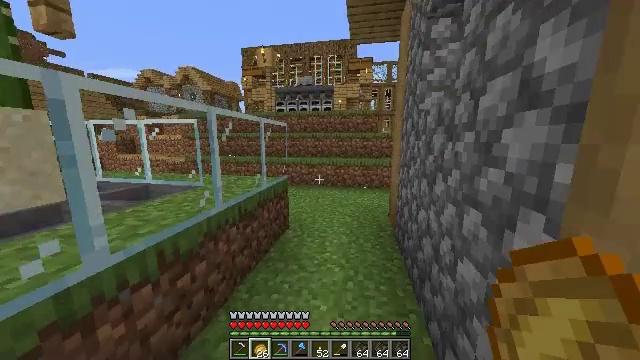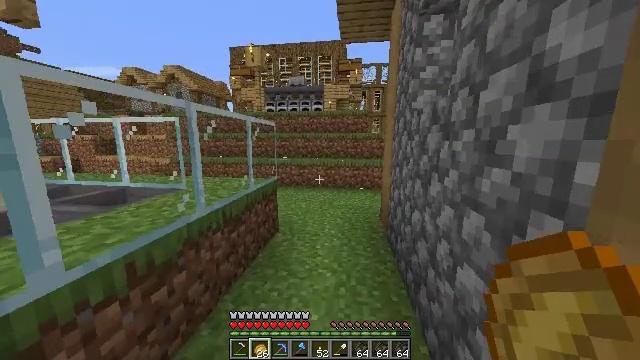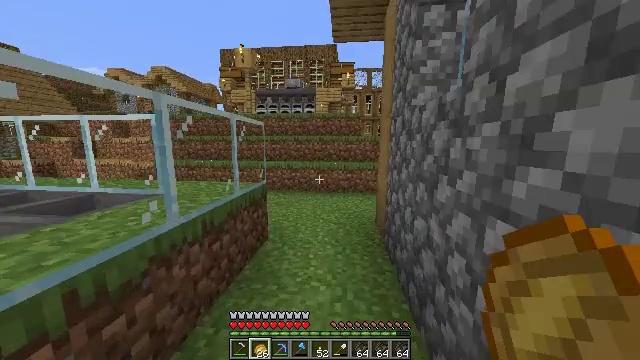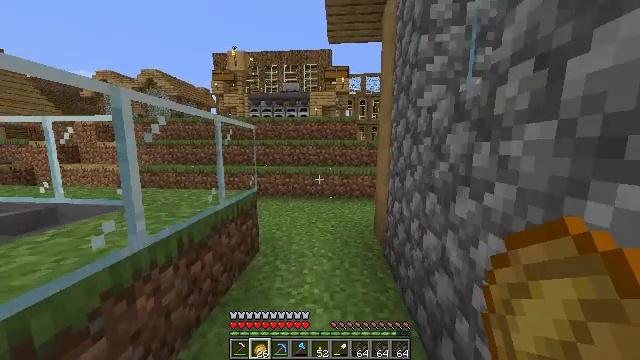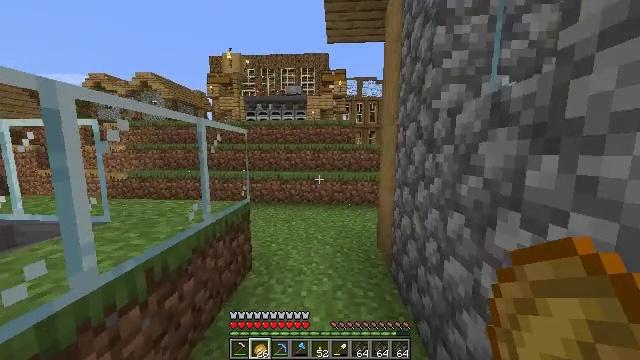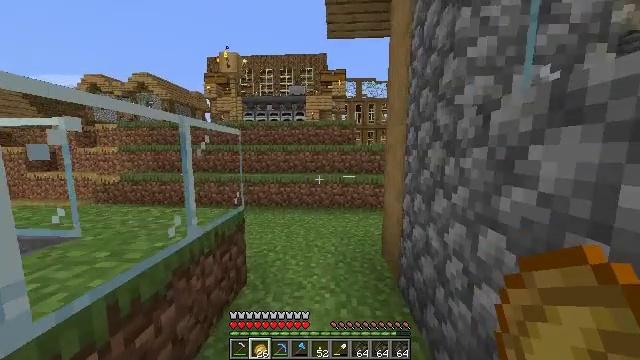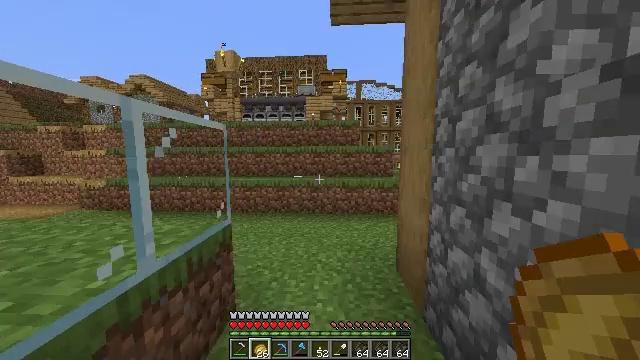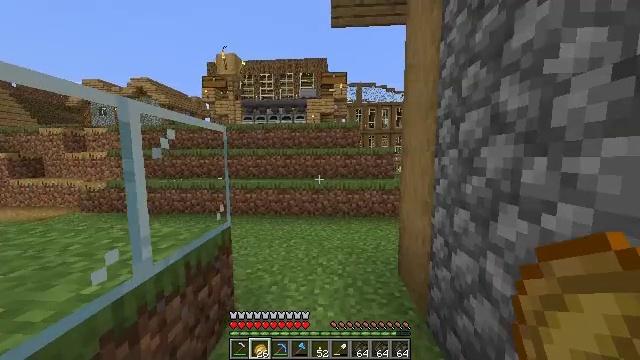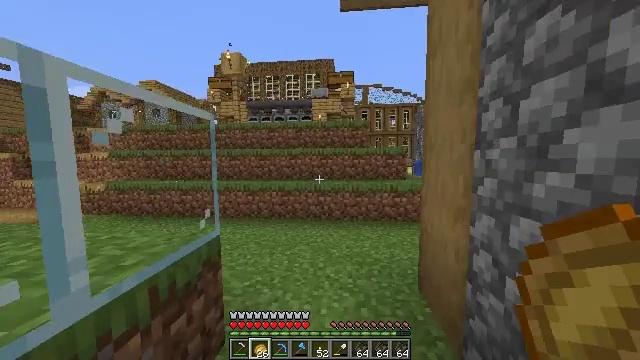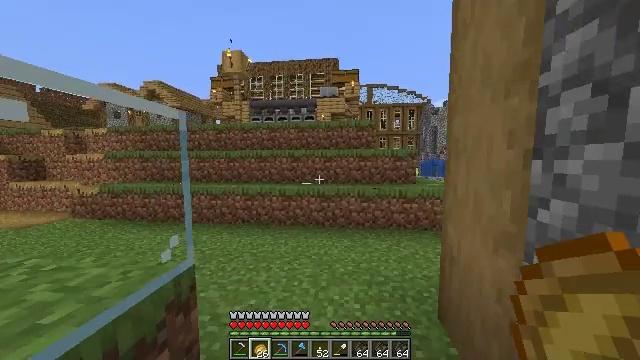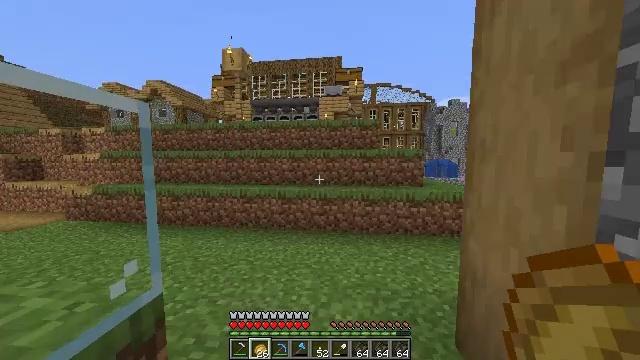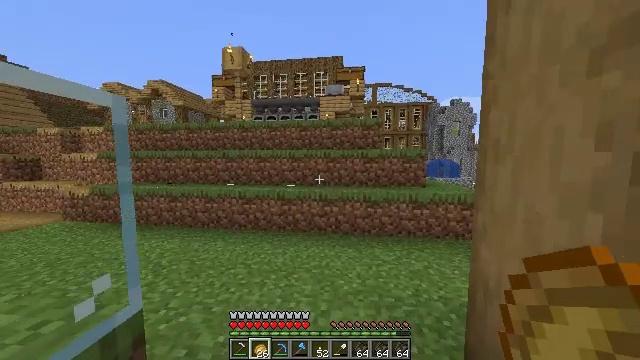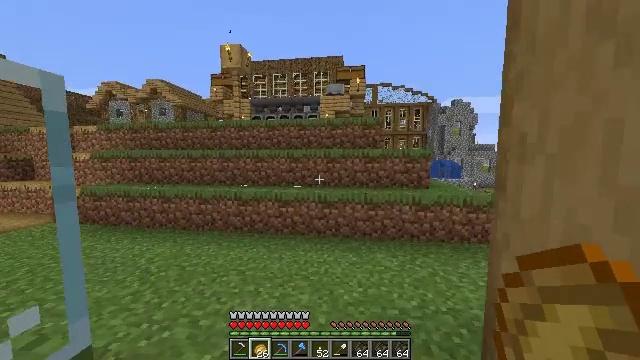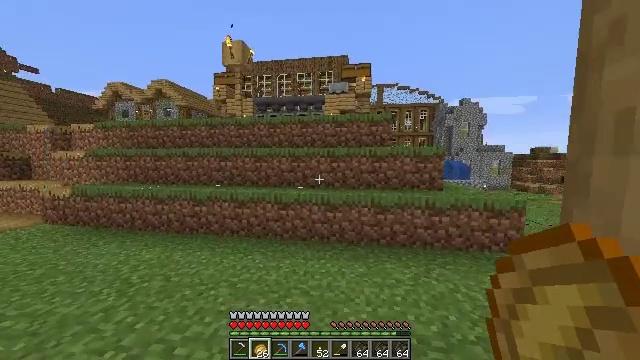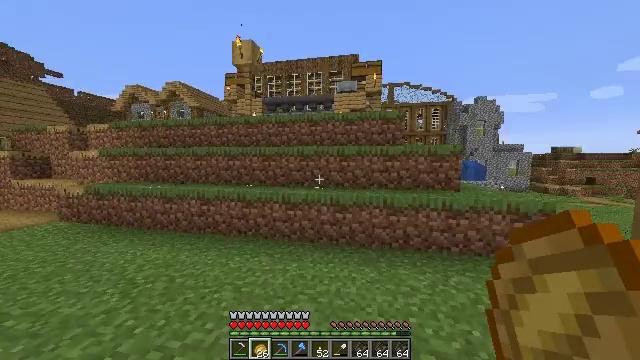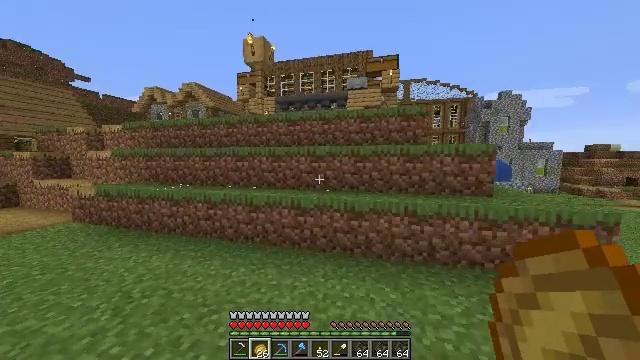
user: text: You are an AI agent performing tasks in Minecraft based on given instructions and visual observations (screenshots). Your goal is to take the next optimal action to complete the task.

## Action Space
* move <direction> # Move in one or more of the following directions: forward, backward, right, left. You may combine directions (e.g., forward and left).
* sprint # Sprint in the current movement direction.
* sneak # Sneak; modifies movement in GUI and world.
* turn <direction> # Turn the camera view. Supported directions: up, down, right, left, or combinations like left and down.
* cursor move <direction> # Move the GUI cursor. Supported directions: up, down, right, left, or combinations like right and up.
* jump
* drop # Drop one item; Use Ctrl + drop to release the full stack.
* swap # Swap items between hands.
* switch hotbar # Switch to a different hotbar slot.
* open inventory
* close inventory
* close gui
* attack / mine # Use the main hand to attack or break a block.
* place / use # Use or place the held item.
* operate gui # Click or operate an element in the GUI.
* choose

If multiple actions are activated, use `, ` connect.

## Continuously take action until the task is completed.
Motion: motion action
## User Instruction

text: Use dried kelp to make a dried kelp block.
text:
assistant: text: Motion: move forward, turn right
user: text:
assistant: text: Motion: move forward, turn right
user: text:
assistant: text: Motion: move forward, sprint, turn right and up
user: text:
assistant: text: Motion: move forward, sprint, turn up
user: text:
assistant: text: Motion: move forward, sprint
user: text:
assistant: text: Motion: move forward
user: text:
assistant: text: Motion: move forward
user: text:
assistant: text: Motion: move forward, turn left
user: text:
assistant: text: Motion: move forward, sprint, turn left
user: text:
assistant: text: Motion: move forward, sprint
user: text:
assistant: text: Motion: move forward, sprint
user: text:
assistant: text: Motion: move forward, sprint
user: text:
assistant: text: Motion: move forward, turn left
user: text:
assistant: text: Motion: move forward, turn left
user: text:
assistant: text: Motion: move forward, sprint, turn left
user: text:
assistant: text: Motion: move forward, sprint, turn left
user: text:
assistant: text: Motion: move forward, sprint, turn left
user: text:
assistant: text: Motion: move forward, sprint, turn left
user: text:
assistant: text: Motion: move forward, turn left
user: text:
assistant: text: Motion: move forward, turn left
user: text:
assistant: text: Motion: move forward
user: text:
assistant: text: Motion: move forward
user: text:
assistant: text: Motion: move forward
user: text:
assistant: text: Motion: move forward, jump
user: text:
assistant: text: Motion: move forward, jump
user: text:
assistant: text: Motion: move forward, jump
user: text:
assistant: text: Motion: move forward, jump
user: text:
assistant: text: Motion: move forward, jump
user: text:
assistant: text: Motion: move forward, jump
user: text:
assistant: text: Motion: move forward, jump